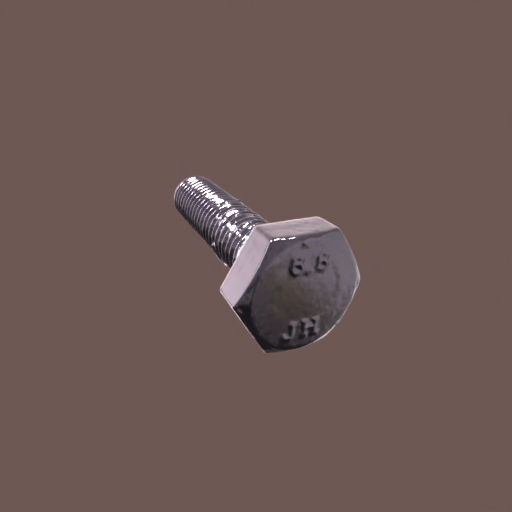
Label: bolt